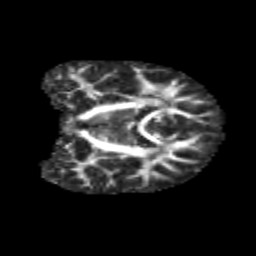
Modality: FA
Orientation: coronal
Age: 12
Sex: male
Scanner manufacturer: siemens
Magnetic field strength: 3 T
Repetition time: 3.8 s
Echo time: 0.07 s